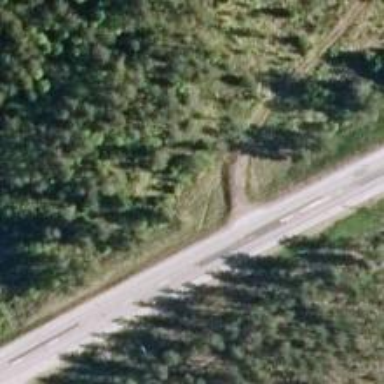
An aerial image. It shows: Asphalt road designated as trunk highway.